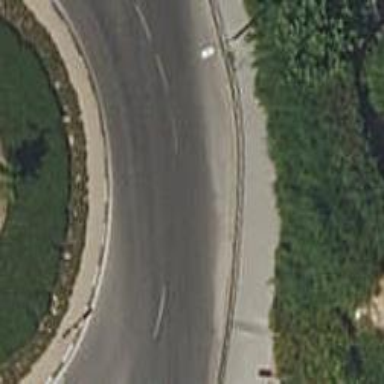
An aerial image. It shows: Residential road with asphalt surface leading to roundabout.